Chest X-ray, AP view. Patient: 68 years old, sex M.
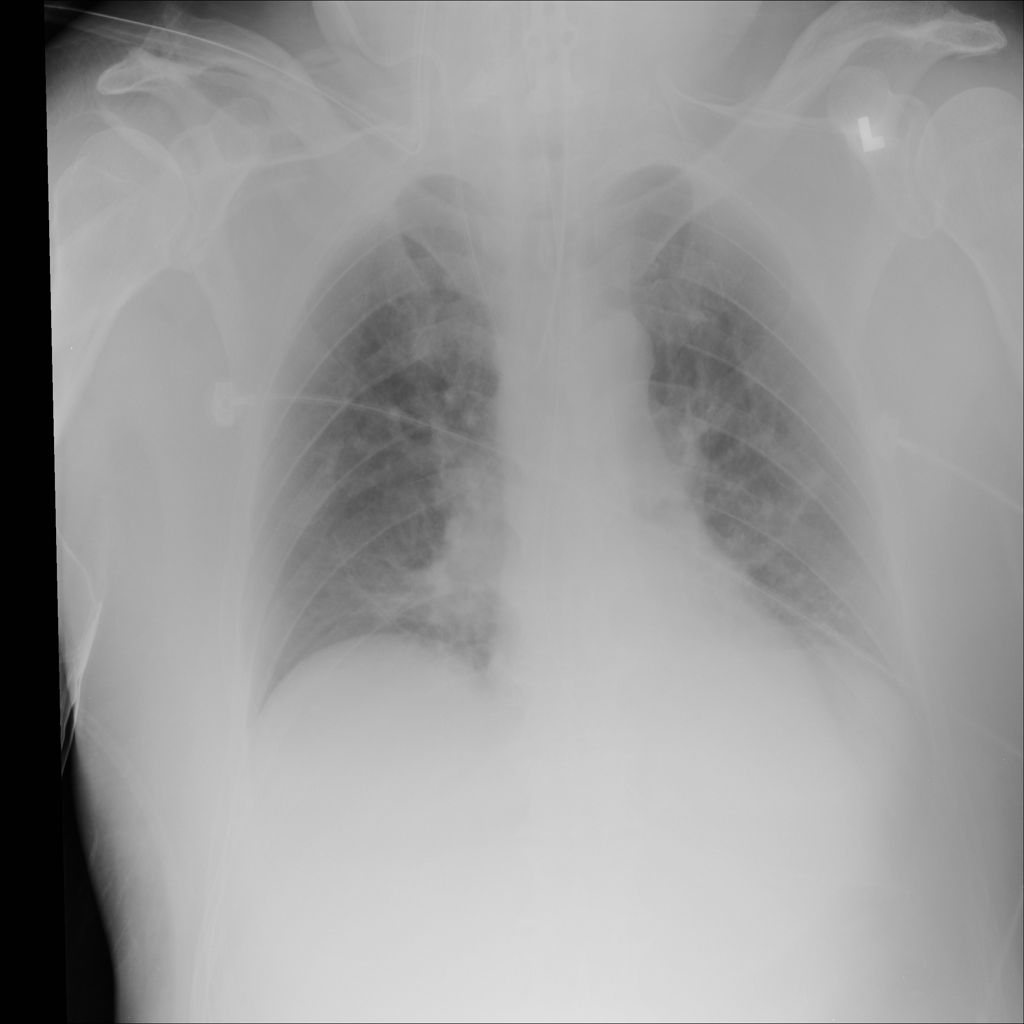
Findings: Atelectasis